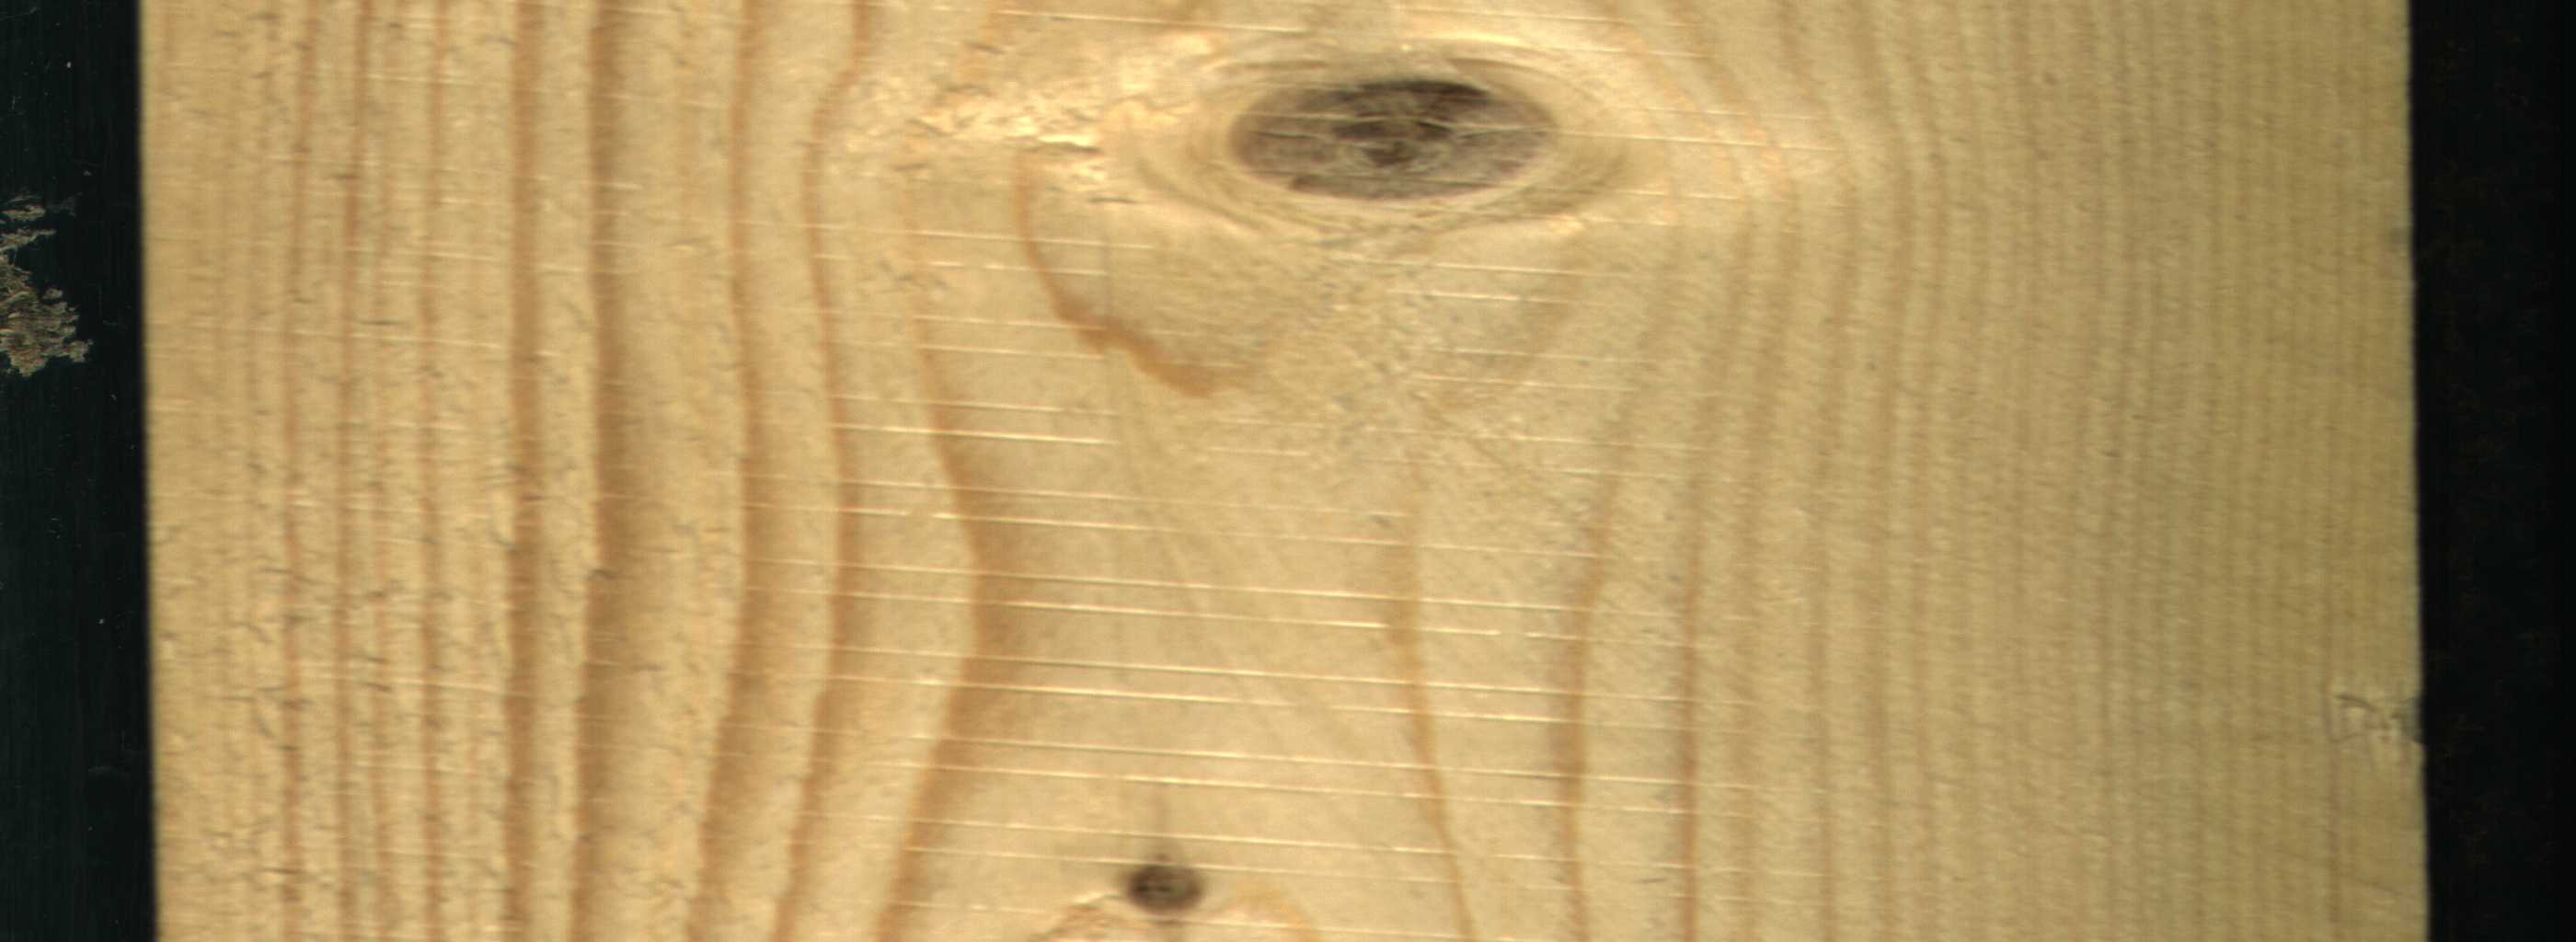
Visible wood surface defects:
Live_Knot
Live_Knot